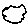
Label: cloud